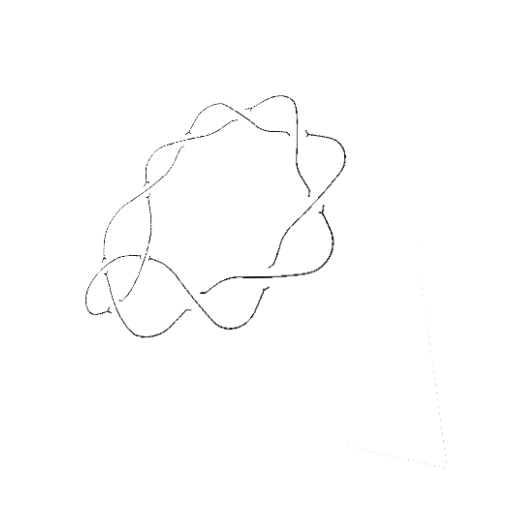
Crossing number: 10